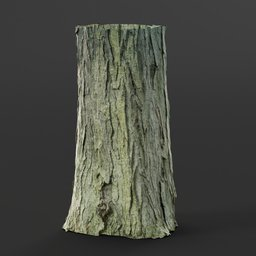
Label: nature